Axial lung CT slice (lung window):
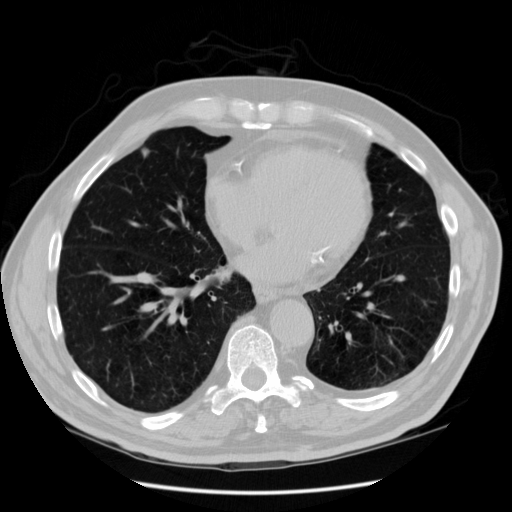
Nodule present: yes
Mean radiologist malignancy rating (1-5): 2